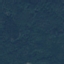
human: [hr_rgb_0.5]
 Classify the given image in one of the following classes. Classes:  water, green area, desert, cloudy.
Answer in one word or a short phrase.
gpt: green area